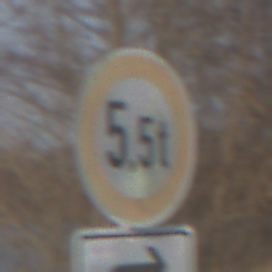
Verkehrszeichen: TatsaechlicheMasse
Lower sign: RichtungsangabeDurchPfeile5
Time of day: MorningAfternoon
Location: Outdoor (Nature)
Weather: PartlyCloudy
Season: NotSpecified
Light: Natural